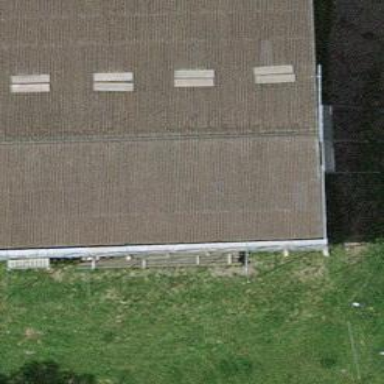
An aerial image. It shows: Group of garages.